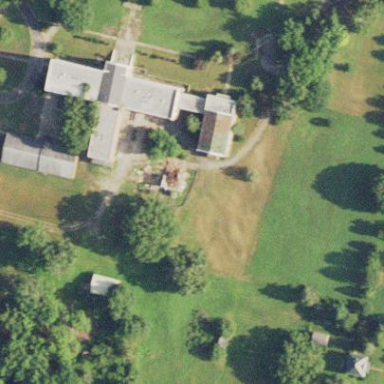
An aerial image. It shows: Historic college.